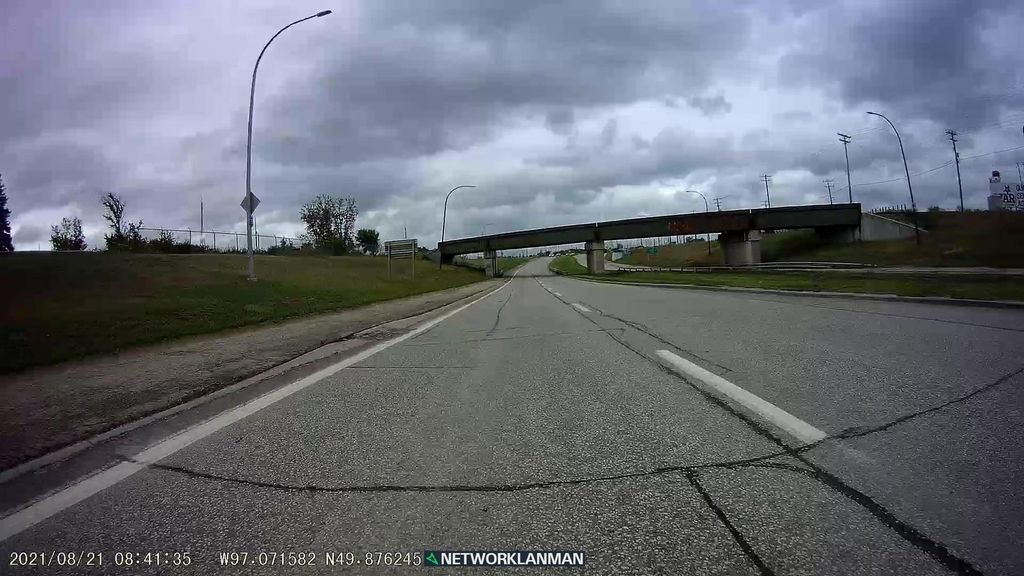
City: winnipeg